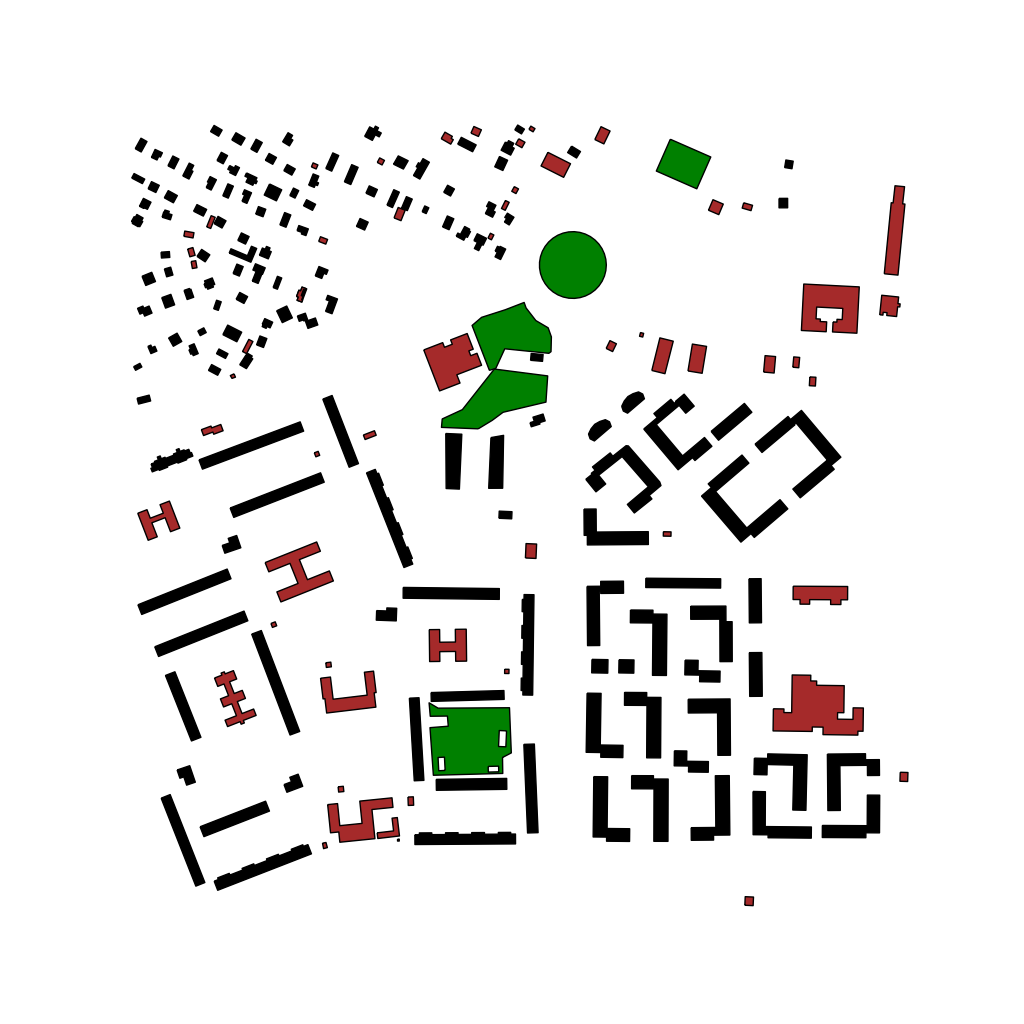
Tags: overhead vector_map, business, recreation, residential, special, modern, soviet, high_rise, individual_rise, low_rise, medium_rise, density_3, Building, Facility, Park, 1.0 km²